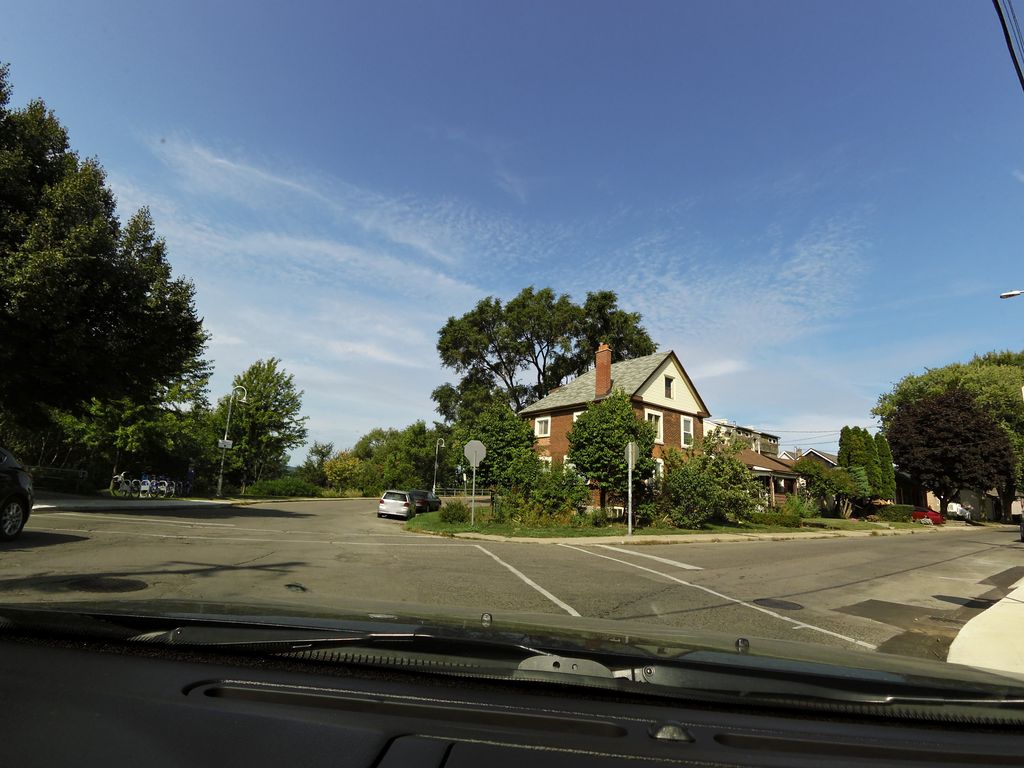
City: hamilton